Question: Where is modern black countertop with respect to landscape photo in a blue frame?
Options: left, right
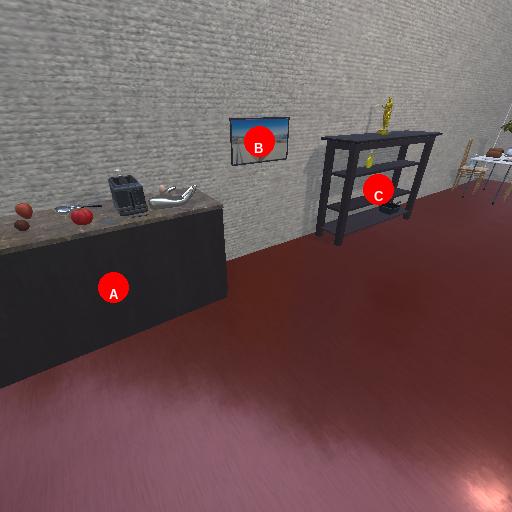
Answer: left